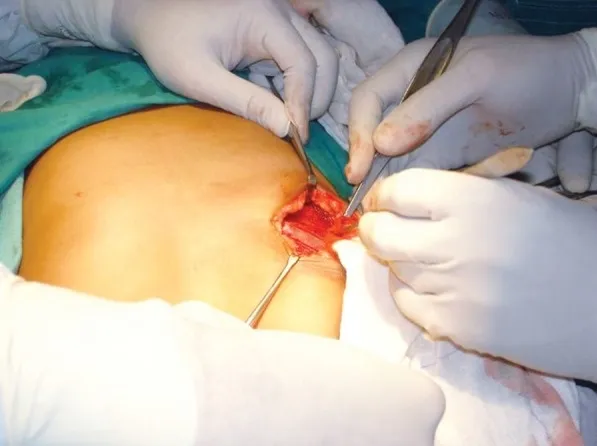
Contralateral sixth rib was harvested as a costochondral graft through inframammary incision.
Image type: medical_photograph (other_medical_photograph)